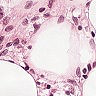
Metastatic tissue present: no